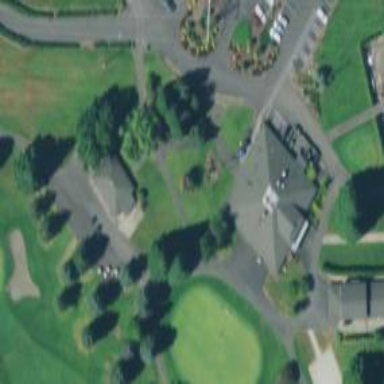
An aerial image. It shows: Path for both road and golf.